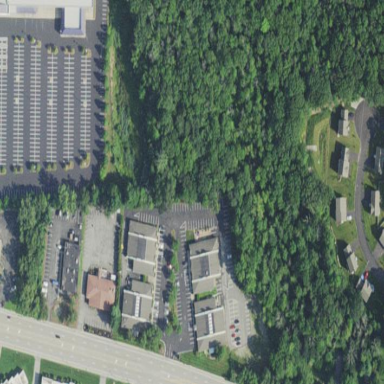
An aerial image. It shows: Parking area.